Question: I have a 'flowLayoutPanel' on my form. I have some controls there which can be dragged and dropped . What I need is to get the index of the control, which is located on mouse position, for example if mouse is on the first widget, I have to get 0. Please show me some way how can I do it.
Thanks
EDIT
Frogot to upload the photo ,sorry

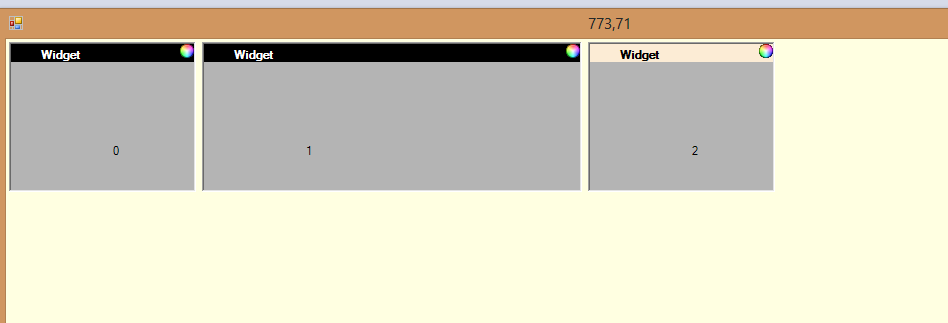
Answer: You will need to iterate through the controls in the flowLayoutPanel.Controls collection to find which control is under the mouse. Then iterate through the list again to find how many controls are above/equal height and to the left of the control in question.
I don't think you can avoid the 2 iterations, as the ordering of the collection is not tied to physical position.